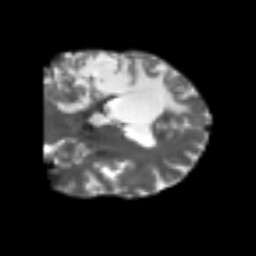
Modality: T2w
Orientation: coronal
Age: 43
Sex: male
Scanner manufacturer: siemens
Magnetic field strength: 3 T
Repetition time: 4.999 s
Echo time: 0.07946 s